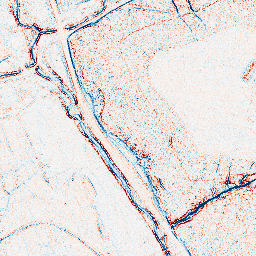
Category: edge_preserving
Decomposition family: anisotropic_diffusion
Decomposition parameters: iterations: 5
kappa: 30
gamma: 0.05
Upsampling method: bicubic
Upsampling parameters: scale: 2
Upsampling scale: 2